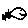
Label: fish